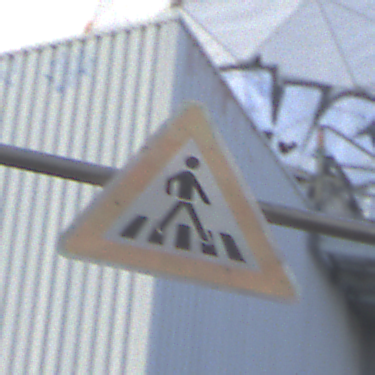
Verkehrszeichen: FussgaengerueberwegLinks
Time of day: MorningAfternoon
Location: Outdoor (Urban)
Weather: PartlyCloudy
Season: NotSpecified
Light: Natural